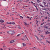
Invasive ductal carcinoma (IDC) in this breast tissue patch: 1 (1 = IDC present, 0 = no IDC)